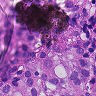
Metastatic tissue present: yes